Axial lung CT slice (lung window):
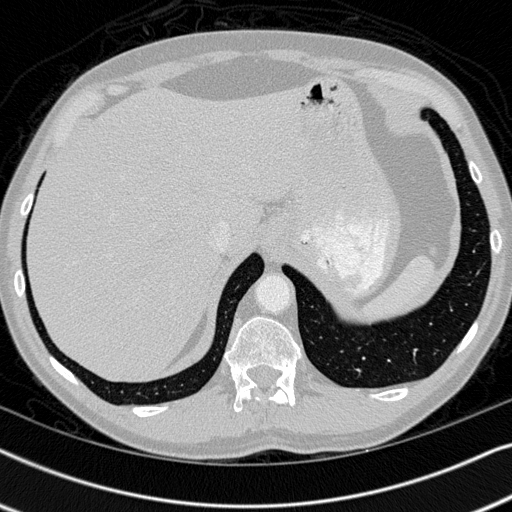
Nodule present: no